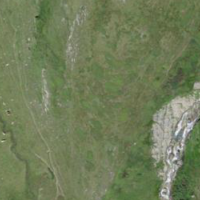
EUNIS habitat code: 25
Species observed at this site:
Silene acaulis